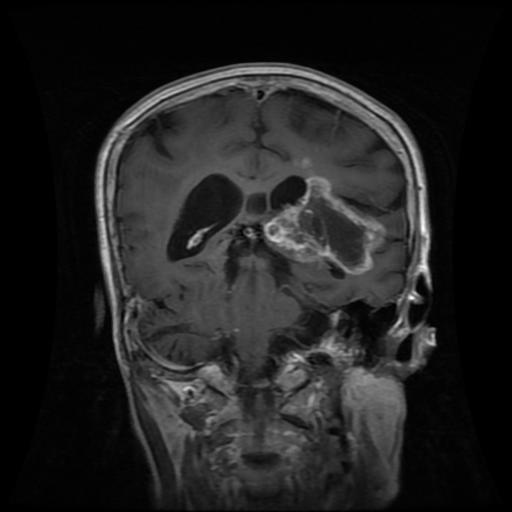
Label: glioma